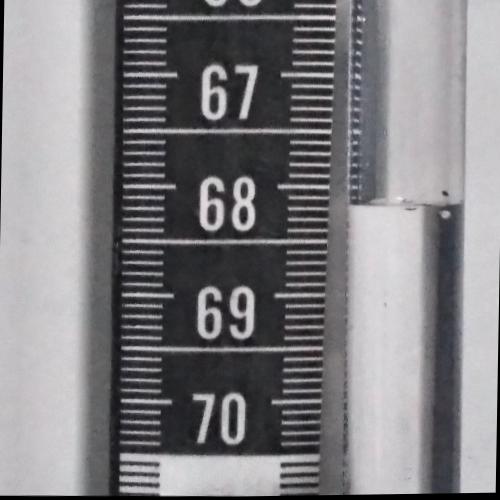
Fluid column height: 68.2 cm